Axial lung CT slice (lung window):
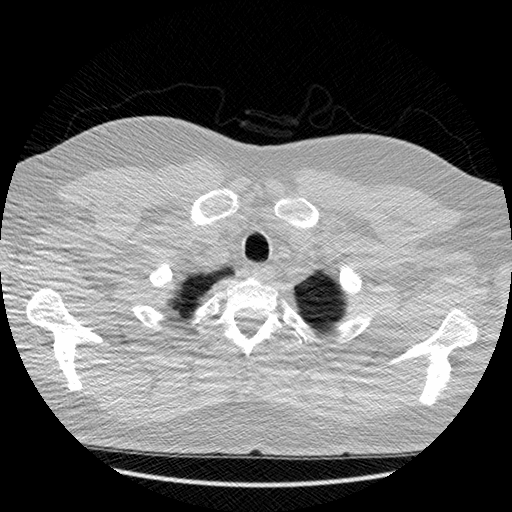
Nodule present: no